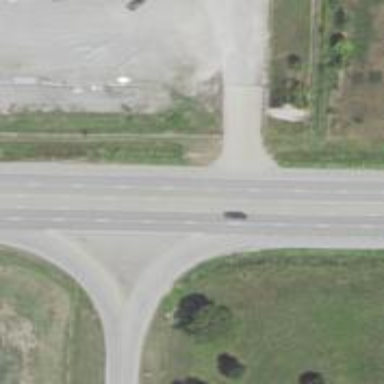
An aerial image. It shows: Asphalt trunk link road.